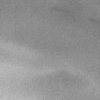
Label: not_dusty